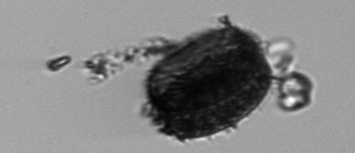
Label: Thalassiosira_TAG_external_detritus